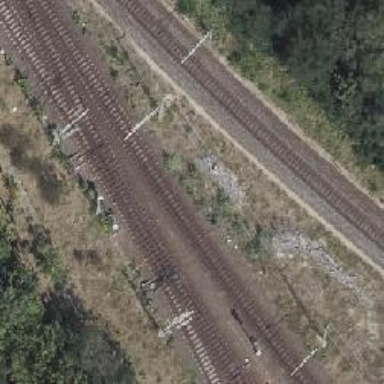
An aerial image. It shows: Railway signal.